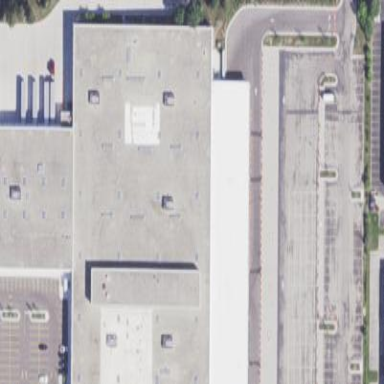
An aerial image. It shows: Warehouse building used as post depot.